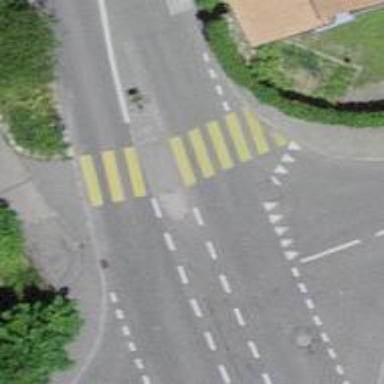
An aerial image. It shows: Uncontrolled crossing with pedestrian island.